Question: I'm banging my head against a wall, here. Any advice would be appreciated.
I want a header that I'll use on my pages, where the image and text will change but the style will not. All of the images will be 399x207 and I want the title box to the left of the image to fill the space. I want the title box to be 207px tall.
I've tried tables (the current version) and other methods but nothing seems to be what I need / want.
Here's the weird part of my request, if anyone answering could guide / hint instead of doing it for me. It's homework and I'm keen to learn. Thanks!
'''
h1 {
color: #f4ead0;
text-align: center;
}
h2 {
background-color: #5d432c;
color: #f4ead0;
font-size: 1.2em;
text-align: center;
}
table, td {
margin: 0px;
padding: 0px;
border-spacing: 0;
}
#header {
border-radius: 15px;
margin-left: auto;
margin-right: auto;
width: 70%;
min-width: 700px;
}
#wrapper {
border-radius: 15px;
margin-left: auto;
margin-right: auto;
width: 70%;
min-width: 700px;
background-color: #745336;
}
.box {
border-radius: 15px;
border: 2px solid #bd6e02;
text-align: center;
background-color: #745336;
}
<!-- Header -->
<div id="header">
<table style="width:100%">
<tr>
<td class="box" colspan="2">
<h1>A Brief Discussion of Fractals</h1>
<h2>The Mandelbrot Set</h2>
</td>
<td rowspan="2">
<img class="box" src="mandelbrot.gif" alt="Part of the Mandelbrot Set">
</td>
</tr>
</table>
</div>
'''

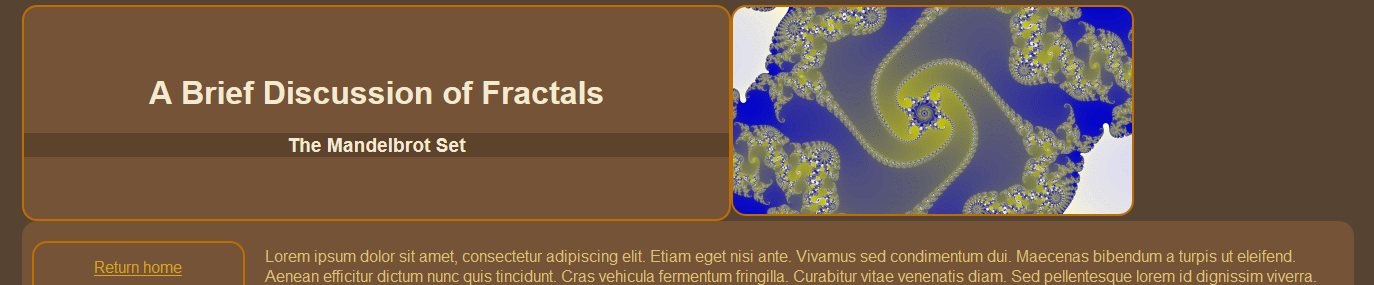
Answer: This might work, although I haven't tested it.
First, make the first '<td>' 100% wide, so it will try to fit inside the whole table, the content on the second '<td>' will collapse.
Next, put a 'white-space:nowrap' on the '<tr>', so nothing inside it will collapse.
'''
<div id="header">
<table style="width:100%" border=1>
<tr style="white-space:nowrap">
<td class="box" colspan="2" width="100%">
<h1>A Brief Discussion of Fractals</h1>
<h2>The Mandelbrot Set</h2>
</td>
<td rowspan="2">
<img class="box" src="mandelbrot.gif" alt="Part of the Mandelbrot Set">
</td>
</tr>
</table>
</div>
'''